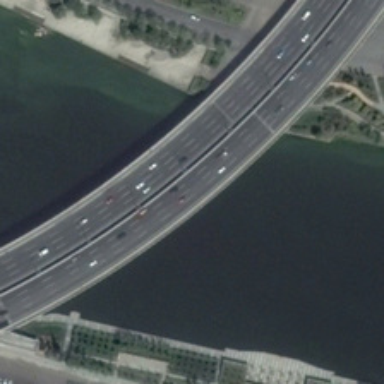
A bridge is on a river with green trees and roads in two sides .